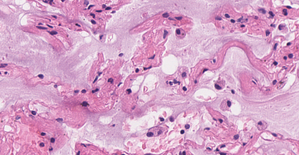
Tumor epithelial tissue: no
Tumor-associated stroma tissue: no
Normal tissue: yes